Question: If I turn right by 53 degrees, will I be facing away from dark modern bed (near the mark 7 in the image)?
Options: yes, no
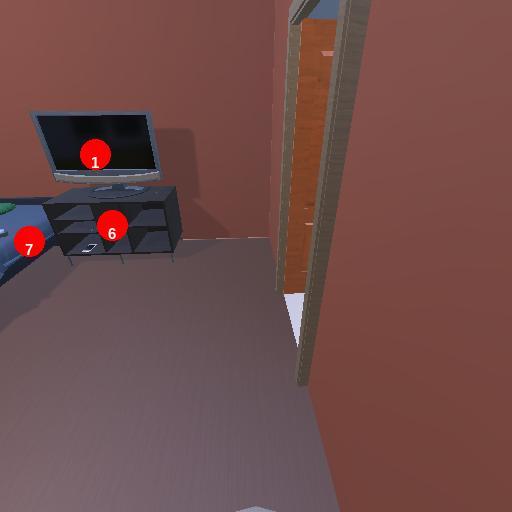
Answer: yes